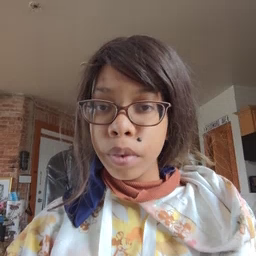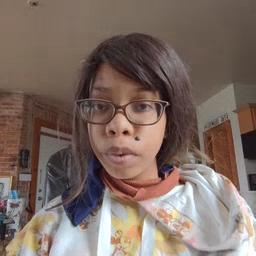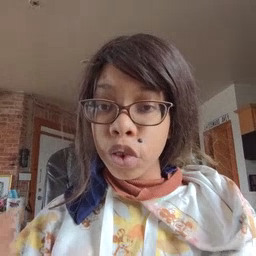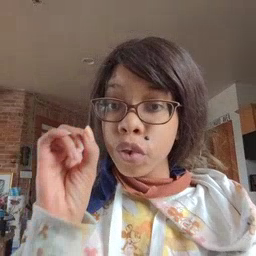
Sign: drop